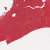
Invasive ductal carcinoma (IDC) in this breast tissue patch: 0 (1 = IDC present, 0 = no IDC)